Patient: sex F, age 35
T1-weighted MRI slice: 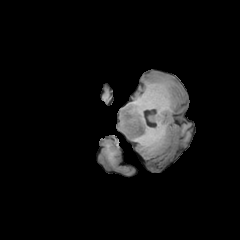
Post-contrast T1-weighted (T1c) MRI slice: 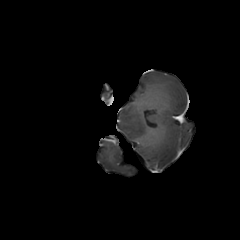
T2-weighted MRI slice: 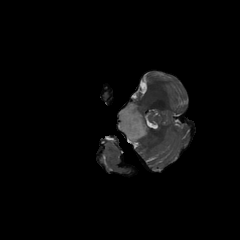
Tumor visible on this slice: yes
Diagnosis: Astrocytoma, IDH-mutant
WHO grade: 3